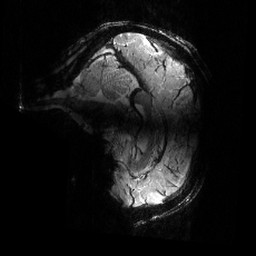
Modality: T2starw
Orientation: sagittal
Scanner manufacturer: siemens
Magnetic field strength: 6.98 T
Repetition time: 3.7 s
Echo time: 0.016 s